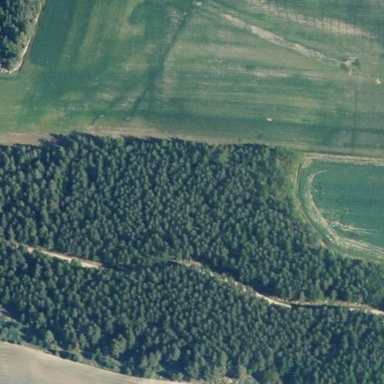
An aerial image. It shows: Forest area.